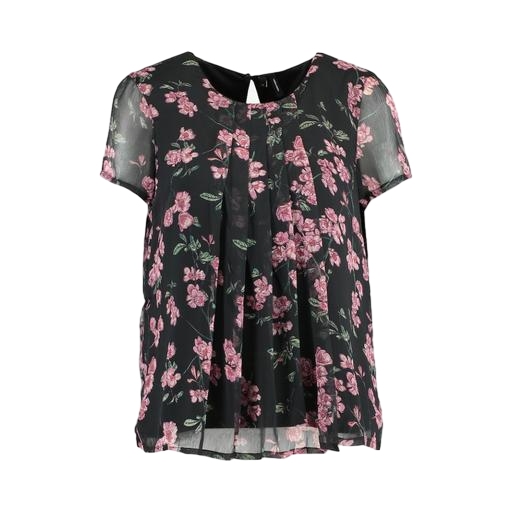
black plus size printed t-shirt only macy, black printed short-sleeve top only macy, multicolor floral-print t-shirt only macy, white background